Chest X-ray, PA view. Patient: 54 years old, sex F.
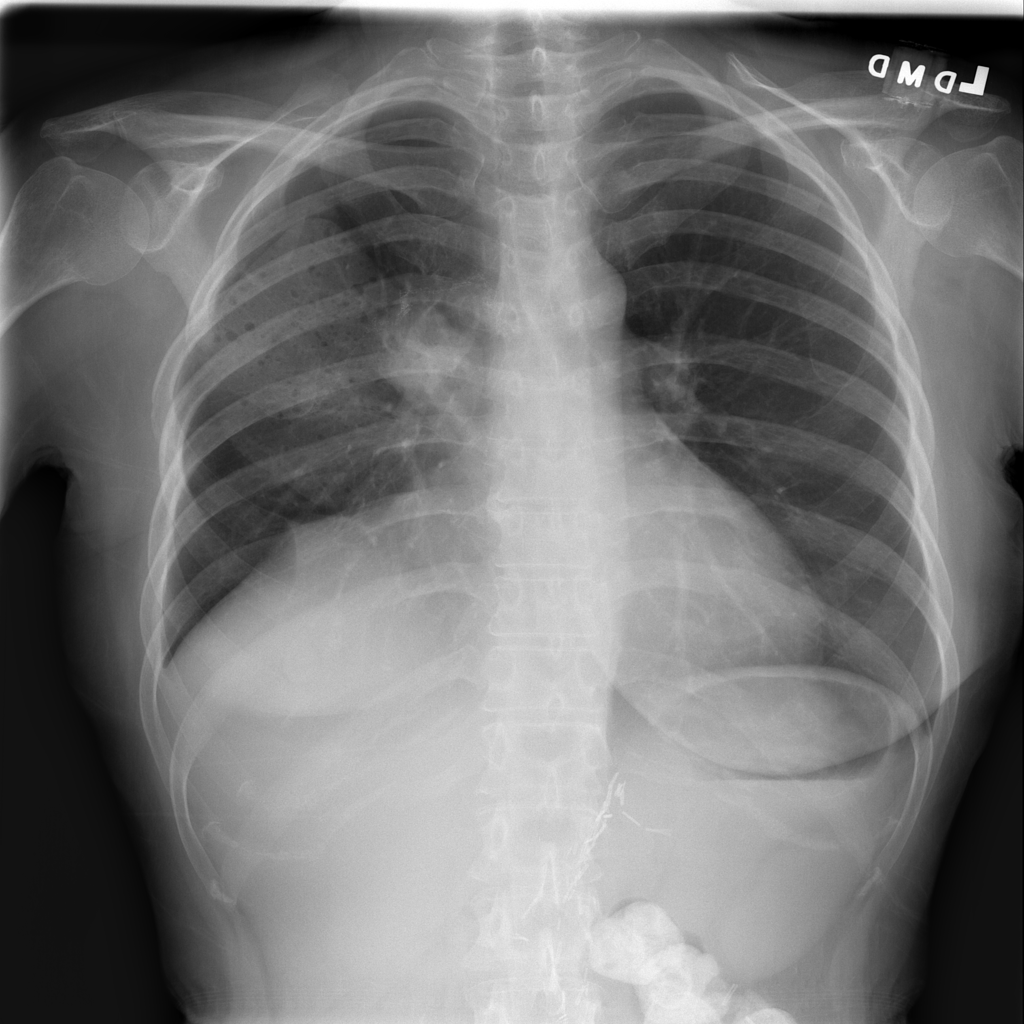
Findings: No Finding